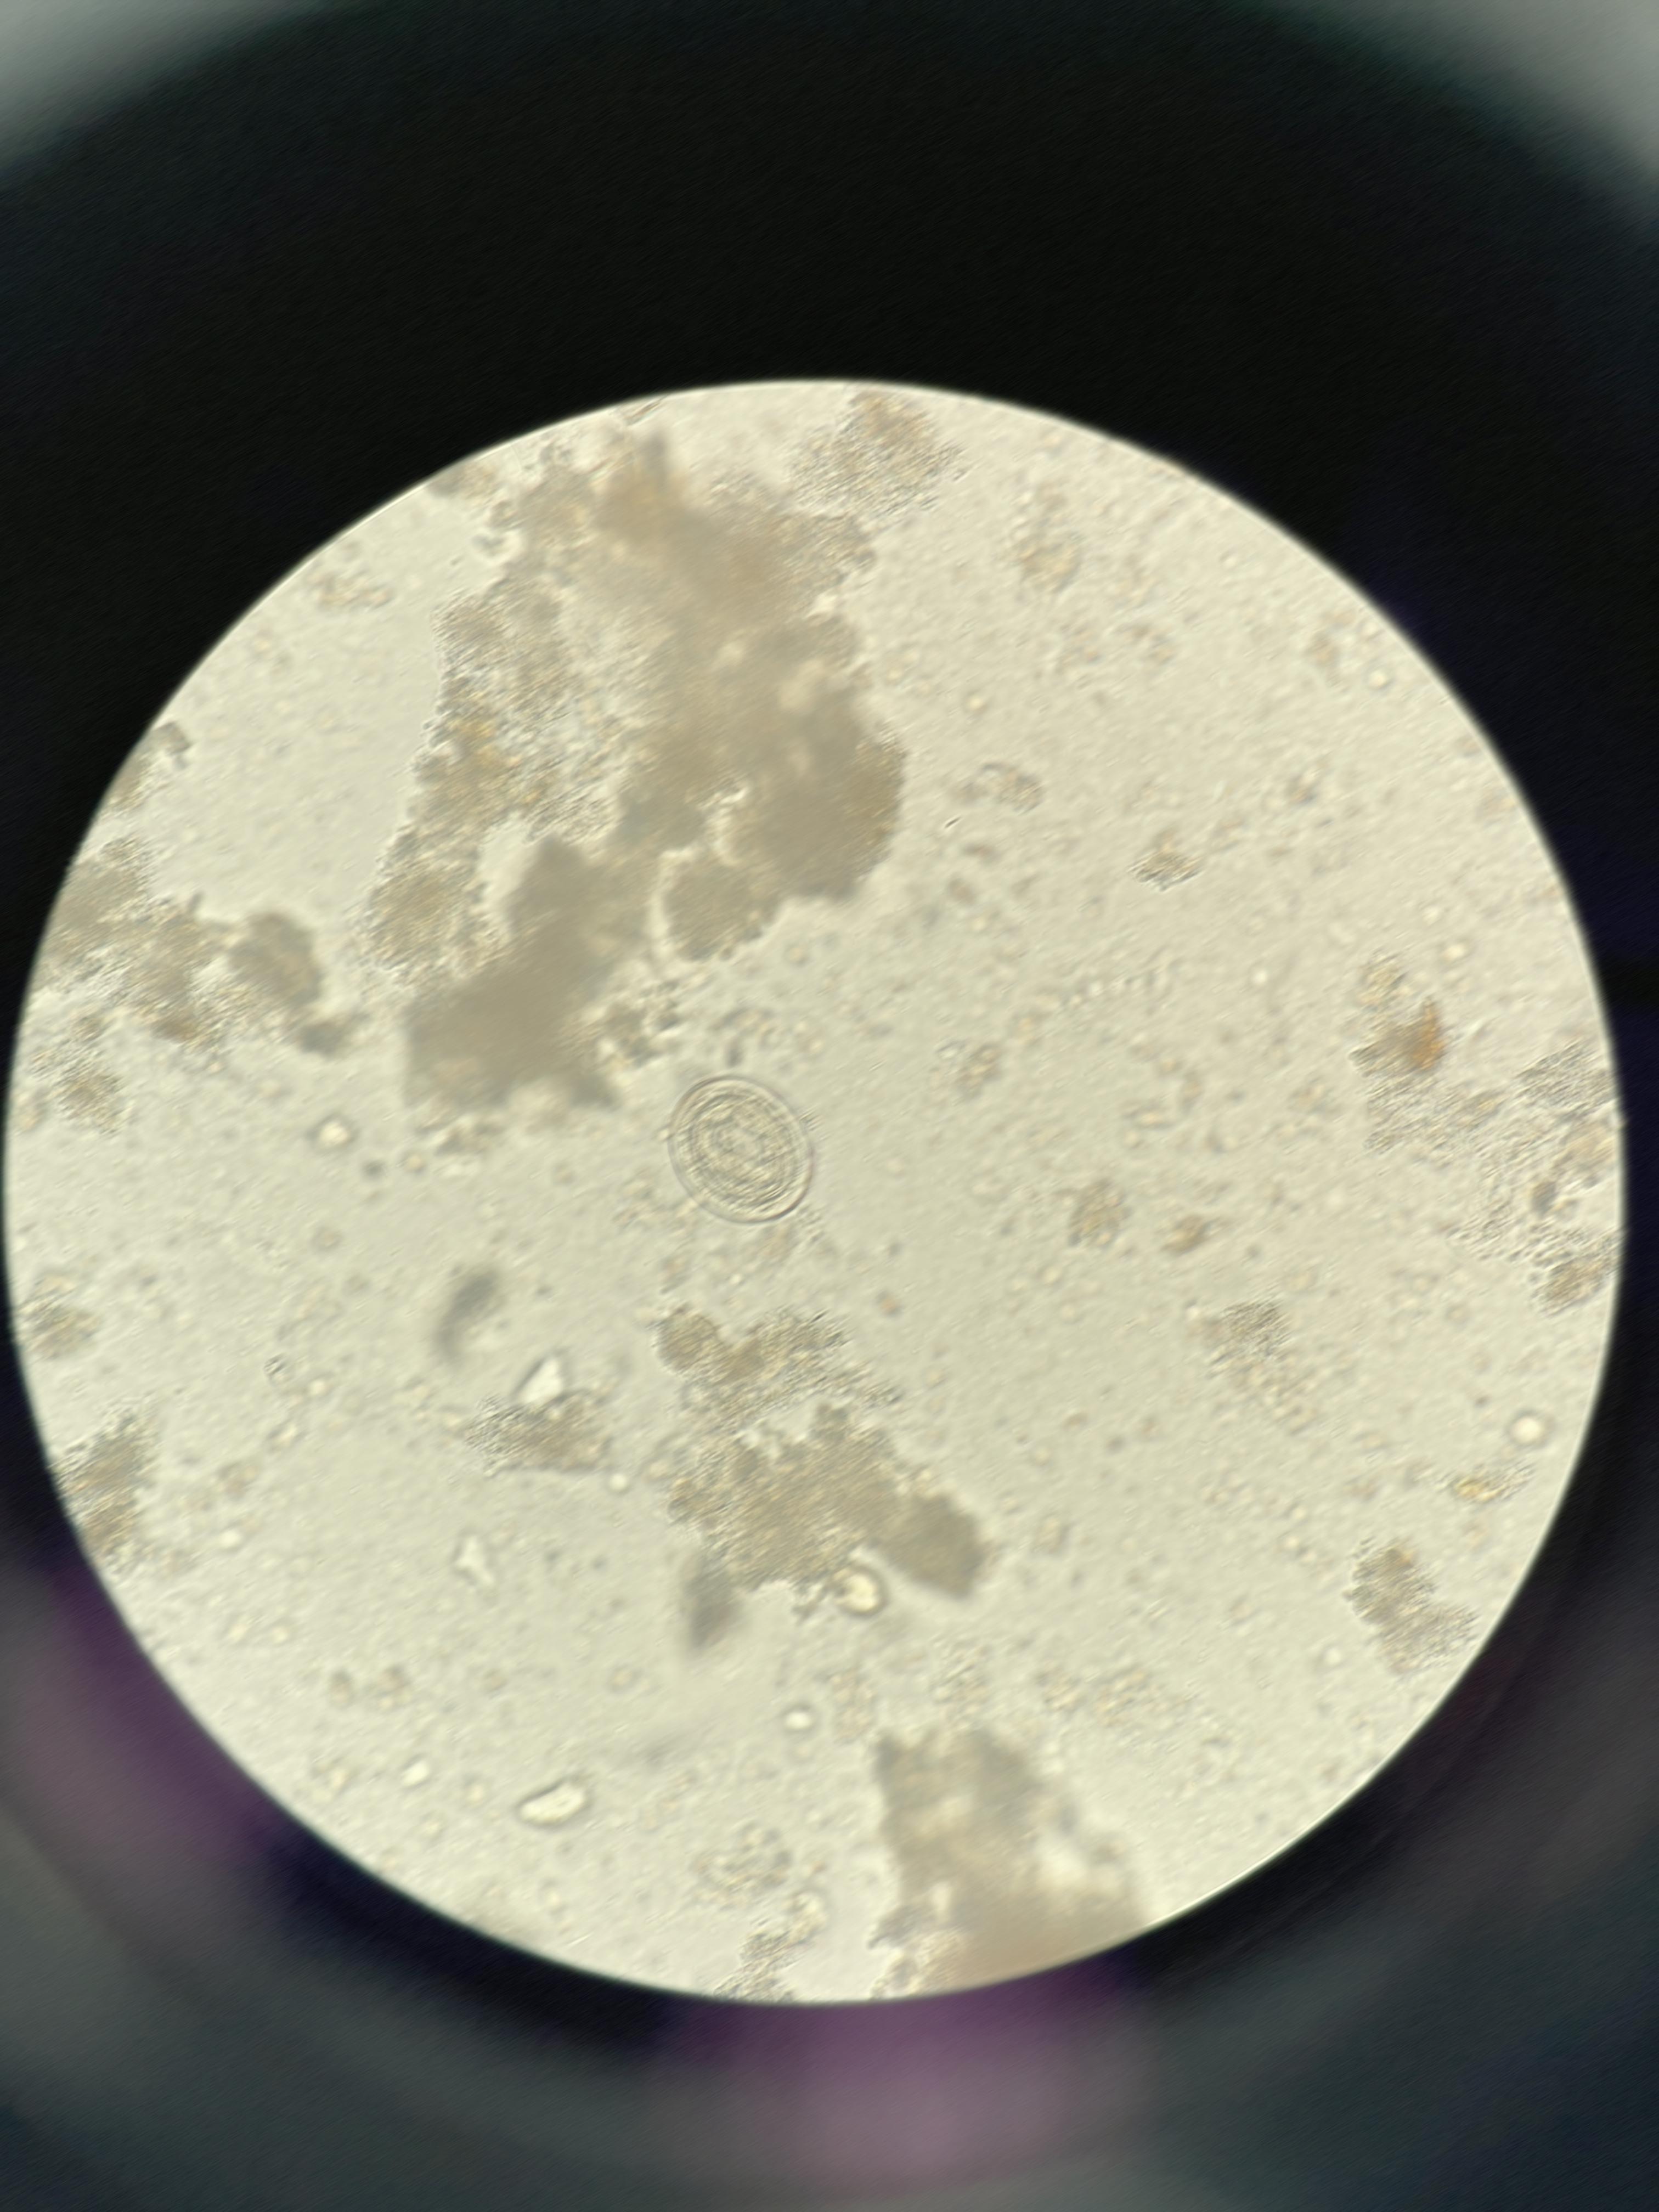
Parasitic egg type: Ascaris lumbricoides